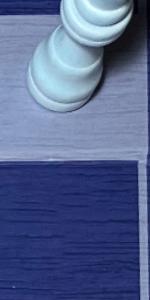
Label: Empty